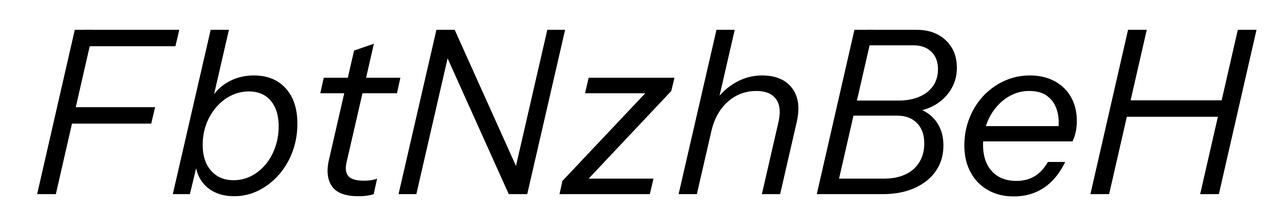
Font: InstrumentSans-Italic_Italic